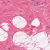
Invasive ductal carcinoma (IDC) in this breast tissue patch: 0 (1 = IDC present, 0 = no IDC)